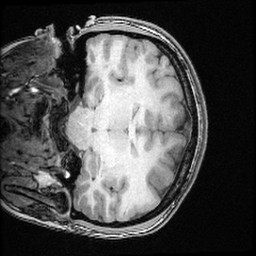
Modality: T1w
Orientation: coronal
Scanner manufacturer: ge
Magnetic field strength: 3 T
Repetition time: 0.008572 s
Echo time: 0.003384 s